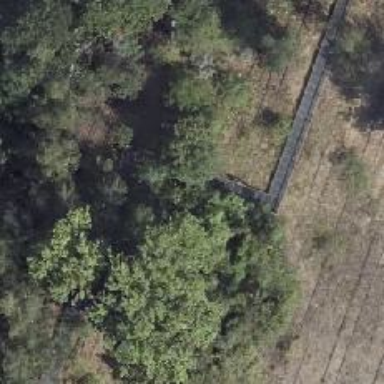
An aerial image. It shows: Disused railway.